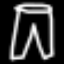
Label: pants